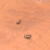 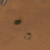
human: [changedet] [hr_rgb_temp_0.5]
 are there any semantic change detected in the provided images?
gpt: There is no difference.